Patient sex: M
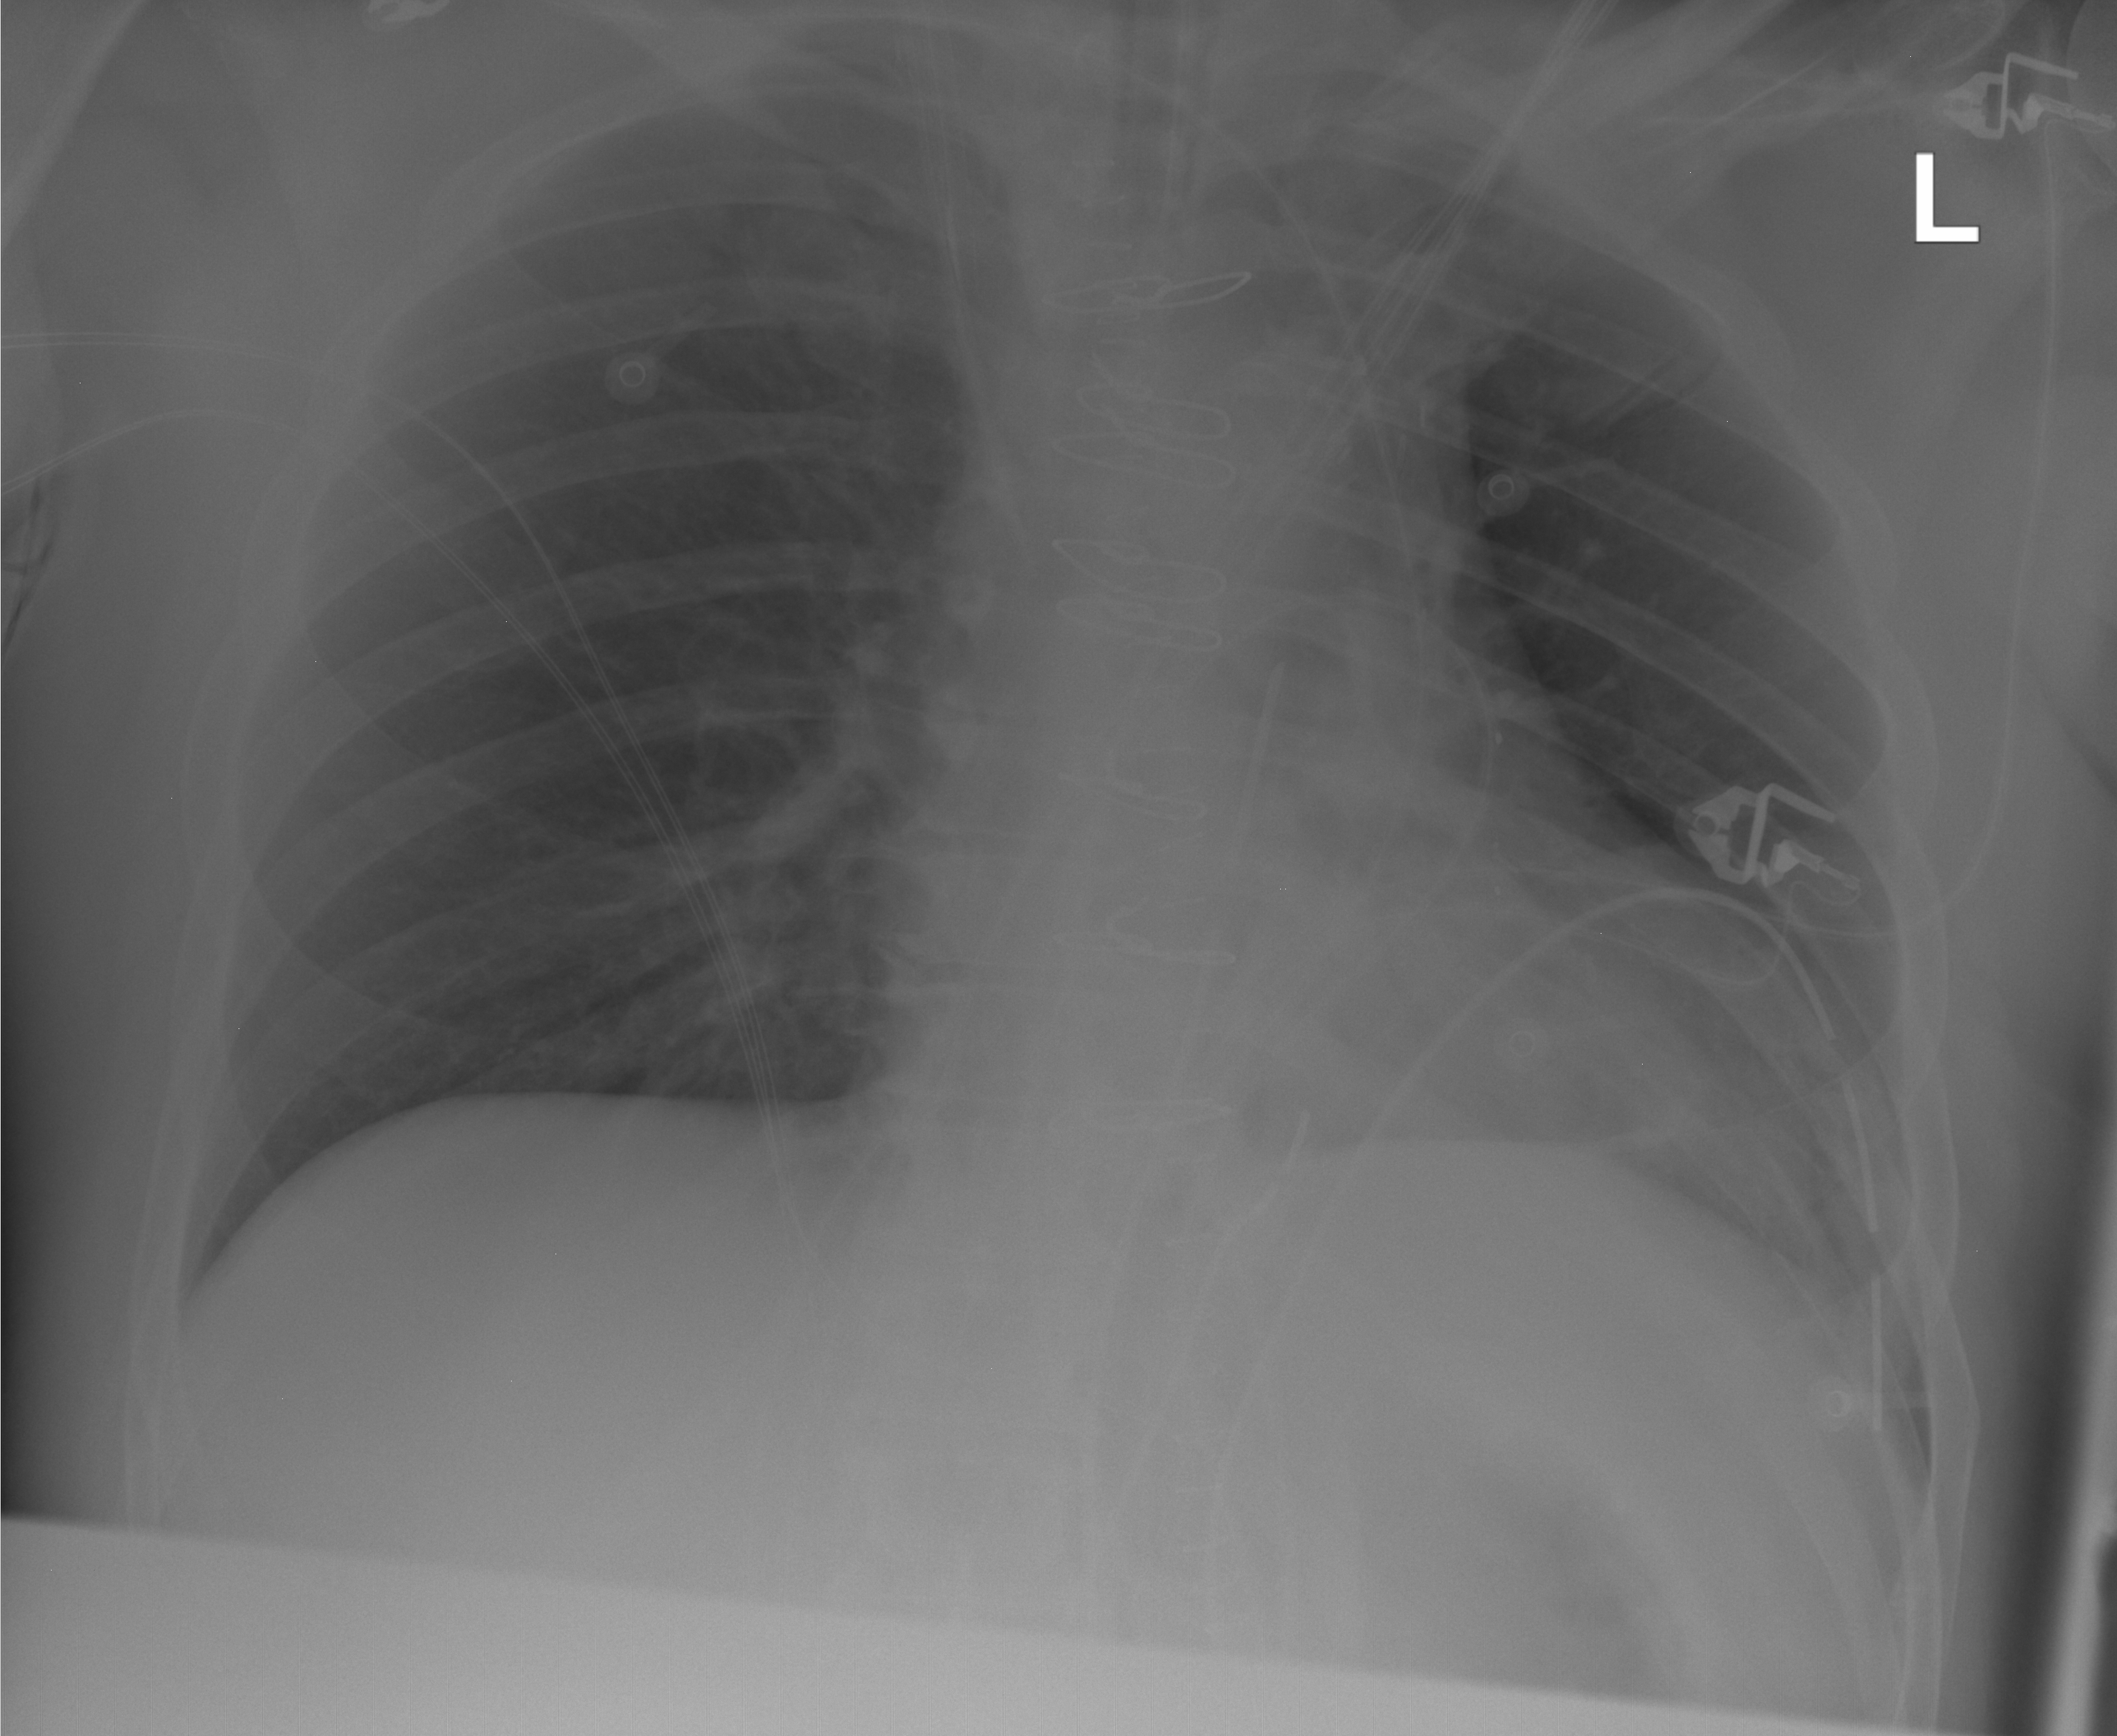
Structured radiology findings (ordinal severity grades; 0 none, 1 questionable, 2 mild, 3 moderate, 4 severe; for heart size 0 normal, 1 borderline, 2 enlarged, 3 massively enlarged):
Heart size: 0
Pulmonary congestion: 0
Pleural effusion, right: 0
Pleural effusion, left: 0
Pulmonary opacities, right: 0
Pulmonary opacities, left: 0
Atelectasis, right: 1
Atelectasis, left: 1